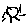
Label: sun